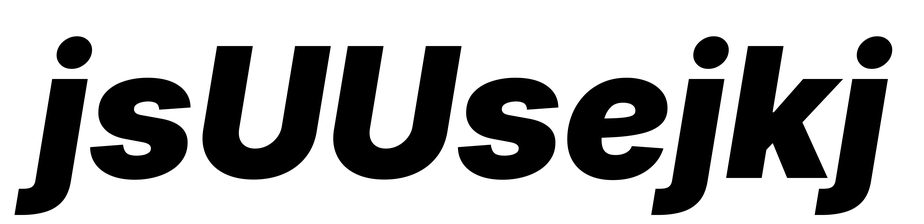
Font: Inter-Italic_Black_Italic